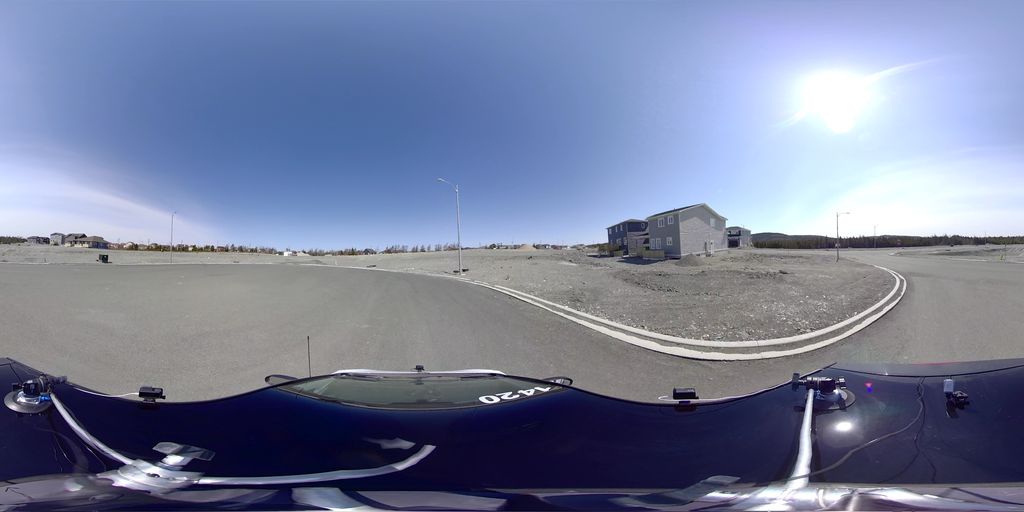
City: st_johns